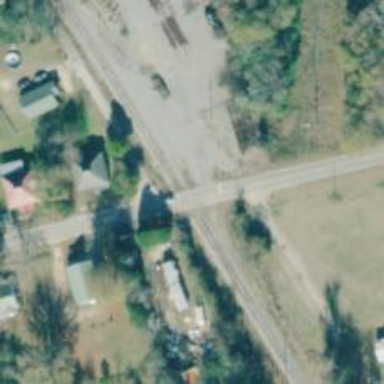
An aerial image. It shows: Level crossing along the railway.